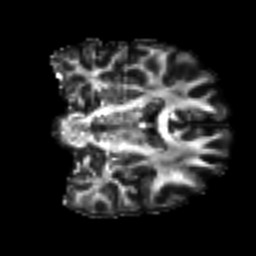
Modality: FA
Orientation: coronal
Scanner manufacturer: siemens
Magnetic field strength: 3 T
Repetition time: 9.6 s
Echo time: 0.077 s